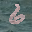
Label: 6